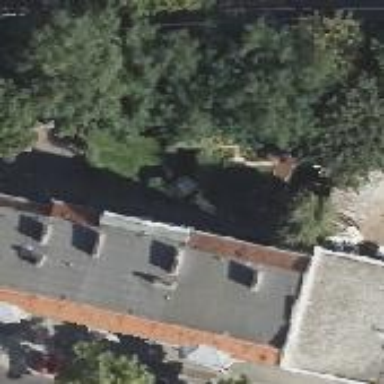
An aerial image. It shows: Half-hipped roof building.